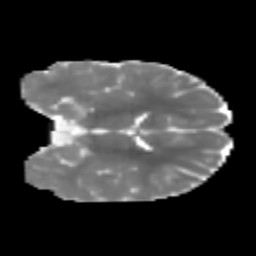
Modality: MD
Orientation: coronal
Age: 6
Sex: male
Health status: healthy